Question: This is a homework assignment, I've written the whole program myself, run through it in the debugger, and everything plays out the way I mean it to EXCEPT for this line:
'sw $t1, counter($a3)'
The assignment is to convert this snippet of C code to MIPS
'''
for(i = 0; i < a; i++) {
for(j = 0; j < b; j++) {
C[2 * i] = i - j; } }
'''
All the registers change values the way they should in my program except for $a3 - It never changes.
Changes: An array needed to be declared and "pointed to" by a register and a label can't be used for an offset in the manner I started with
EDIT: Here's the finished, working code

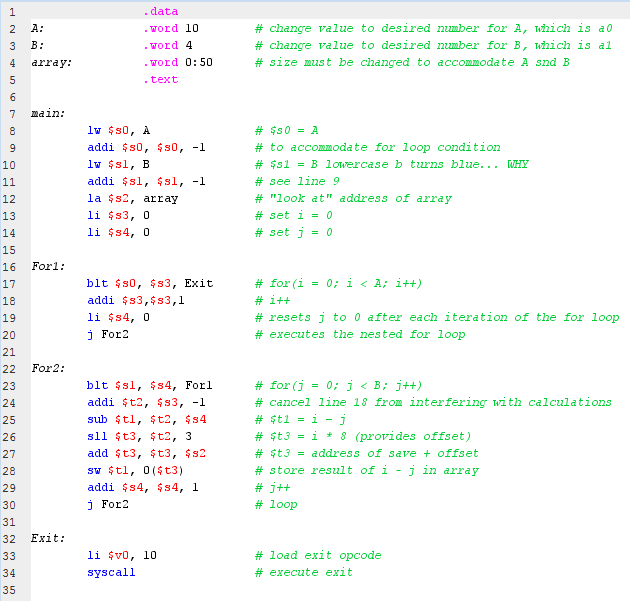
Answer: Your $a3 register, is supposed to be loaded with the address of an array defined in the '.data' section.
One big problem with your code is how you constructed your loops. The best way is to translate your loops step by step, and one loop at a time. Also, remember that :
'''
for( i = 0; i < a; i++ )
{
loop_content;
}
'''
Is equivalent to :
'''
i = 0;
while( i < a )
{
loop_content;
i++;
}
'''
Which is easier to translate in assembly. The condition just have to be negated, has you need an "exit" condition, and not a "continue" condition as in a 'while' loop. Your code will be much clearer and easier to understand (and less error prone).
Your "out of range" error comes from here : 'sw $t1, counter($a3)'. Here 'counter' is a label, and therefore an address. Thus 'counter($a3)' is doing "$a3 (=0x10010008) + address of counter (=0x100100f8)", giving 0x20020100, which is clearly not what you want (and non-sense).
Oh, and in the 'sw $r, offset($a)' MIPS instruction, 'offset' MUST be a 16-bit CONSTANT. Here, you use a 32-bit address, but it's just that the assembler kindly translate 'sw $t1, counter($a3)' to '$x = $a3 + counter; sw $t1, 0($x)', which is why you may see a 'sw' with 0 as offset.